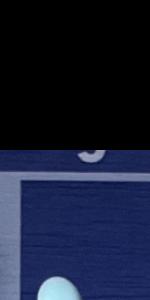
Label: Empty